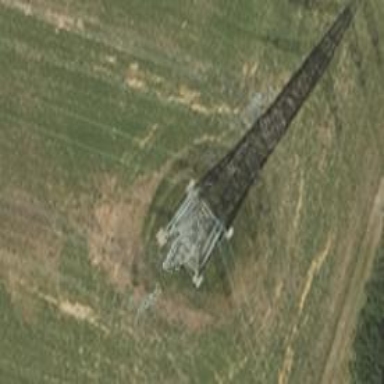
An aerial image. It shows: Power tower.